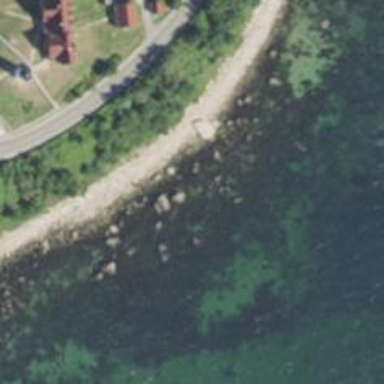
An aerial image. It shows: Natural rock reef.